Interaction volume radius: 5 \u00c5
Interaction volume height: 20 \u00c5
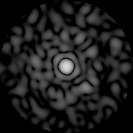
Disorder parameter: 0.8421